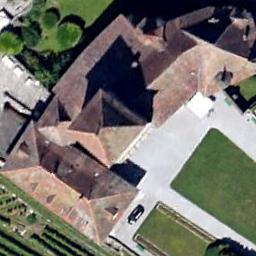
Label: palace